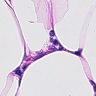
Metastatic tissue present: no